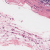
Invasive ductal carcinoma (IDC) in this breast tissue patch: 0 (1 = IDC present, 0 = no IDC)